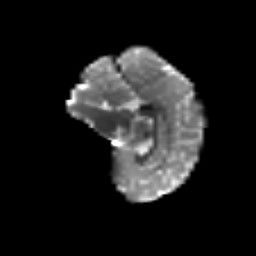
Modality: T2w
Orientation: sagittal
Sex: female
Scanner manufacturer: siemens
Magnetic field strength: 3 T
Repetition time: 5 s
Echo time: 0.071 s